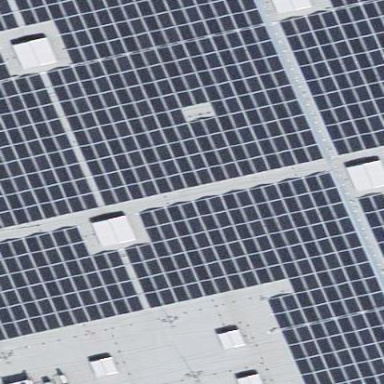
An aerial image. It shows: Solar power generator.